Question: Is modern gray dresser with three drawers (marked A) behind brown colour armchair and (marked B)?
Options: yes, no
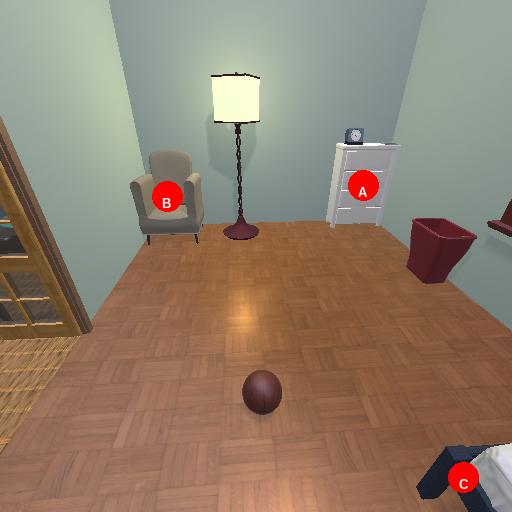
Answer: yes